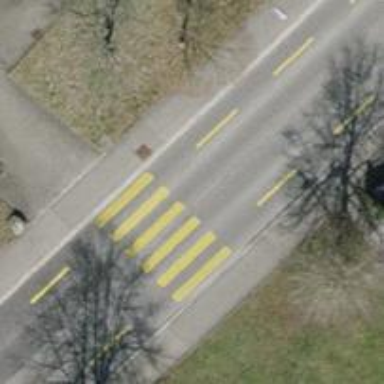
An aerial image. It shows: Marked zebra crossing on the road.